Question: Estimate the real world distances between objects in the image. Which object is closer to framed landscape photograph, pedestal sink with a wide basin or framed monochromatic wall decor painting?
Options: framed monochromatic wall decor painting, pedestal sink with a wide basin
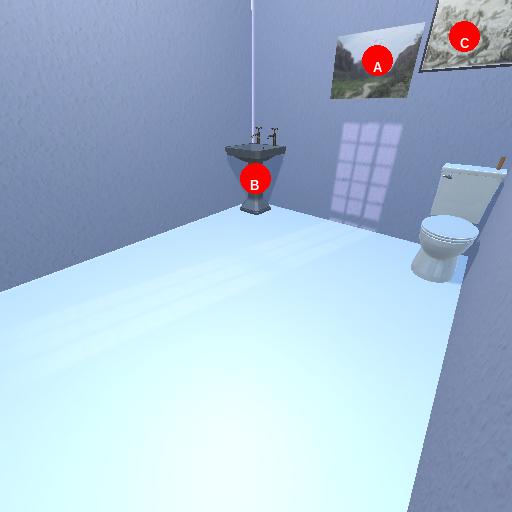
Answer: framed monochromatic wall decor painting